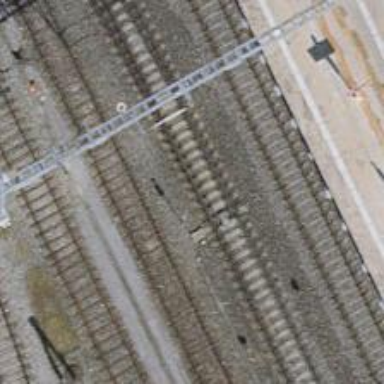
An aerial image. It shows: Railway switch.